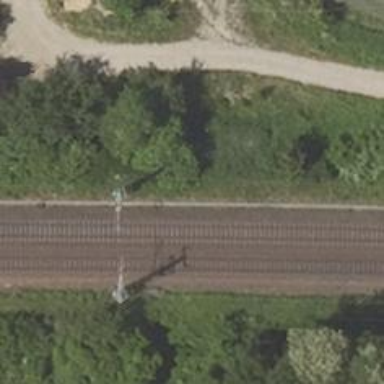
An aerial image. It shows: Historic railway with electrified contact lines.